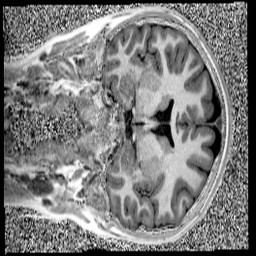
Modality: UNIT1
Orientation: coronal
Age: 11
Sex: male
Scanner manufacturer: siemens
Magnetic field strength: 3 T
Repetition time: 4 s
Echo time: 0.00299 s